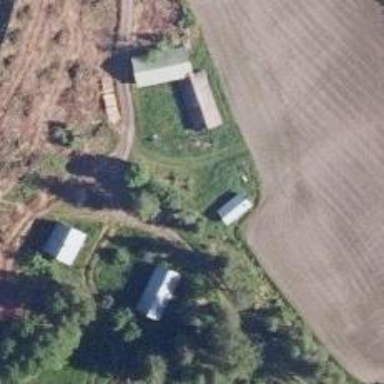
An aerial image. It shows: Farm.